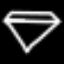
Label: diamond